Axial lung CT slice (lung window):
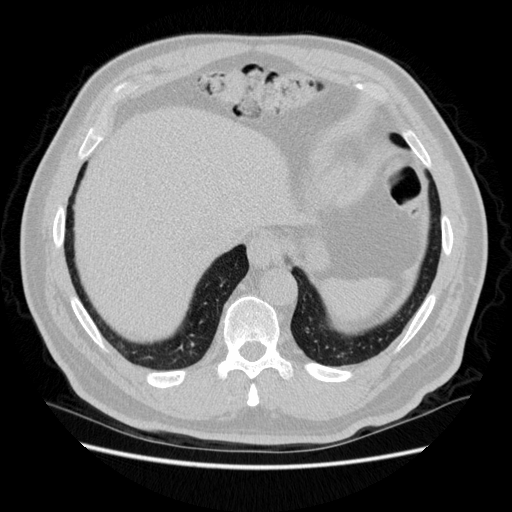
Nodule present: no